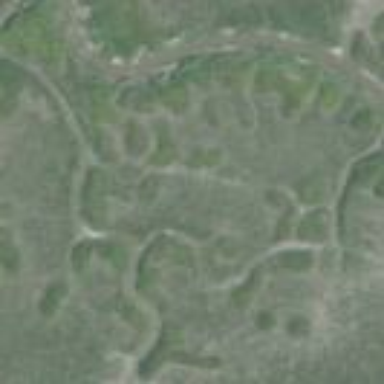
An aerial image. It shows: Saltmarsh wetland area.